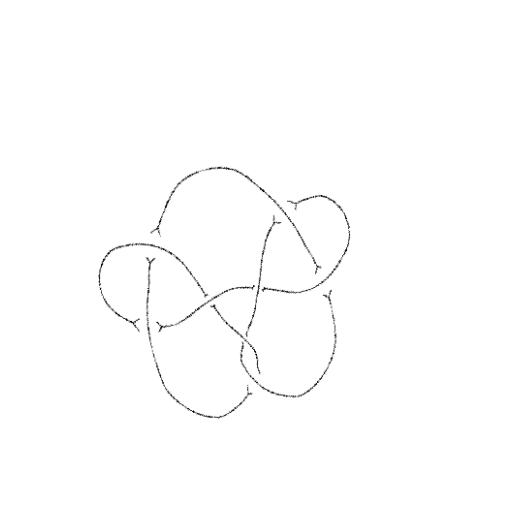
Crossing number: 8